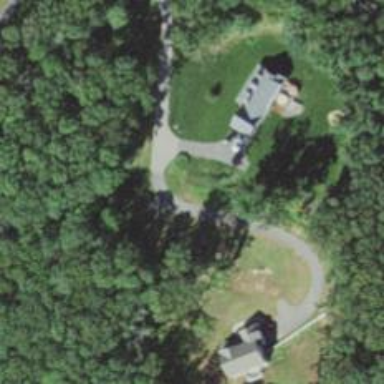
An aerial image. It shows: Residential driveway designated as service road.